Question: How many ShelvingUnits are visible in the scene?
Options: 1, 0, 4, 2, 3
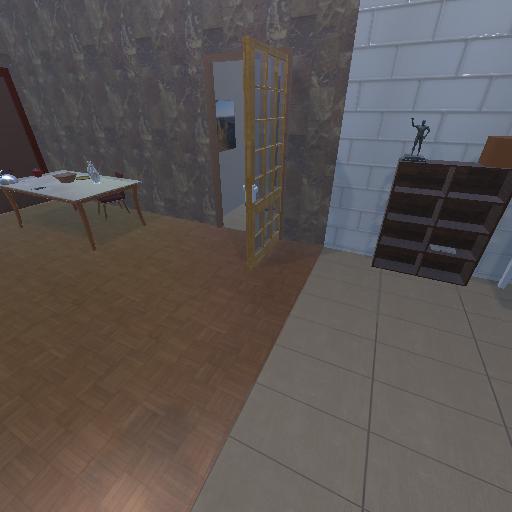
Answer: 1